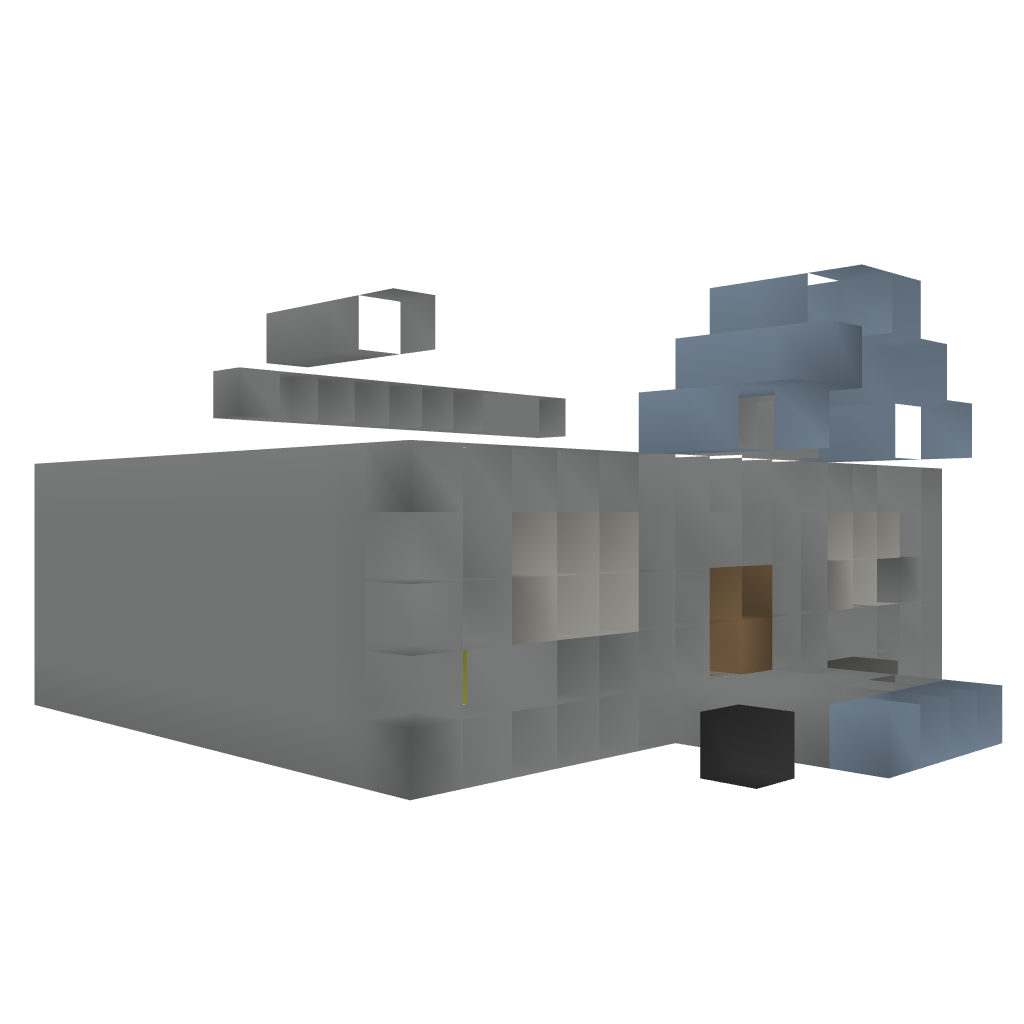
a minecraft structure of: Lost in a Book Library